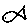
Label: fish